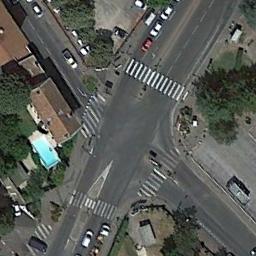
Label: intersection